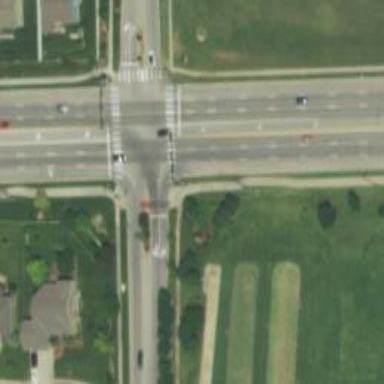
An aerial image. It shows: Footway crossing.